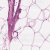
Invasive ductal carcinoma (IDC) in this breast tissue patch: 0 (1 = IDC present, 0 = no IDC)